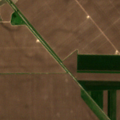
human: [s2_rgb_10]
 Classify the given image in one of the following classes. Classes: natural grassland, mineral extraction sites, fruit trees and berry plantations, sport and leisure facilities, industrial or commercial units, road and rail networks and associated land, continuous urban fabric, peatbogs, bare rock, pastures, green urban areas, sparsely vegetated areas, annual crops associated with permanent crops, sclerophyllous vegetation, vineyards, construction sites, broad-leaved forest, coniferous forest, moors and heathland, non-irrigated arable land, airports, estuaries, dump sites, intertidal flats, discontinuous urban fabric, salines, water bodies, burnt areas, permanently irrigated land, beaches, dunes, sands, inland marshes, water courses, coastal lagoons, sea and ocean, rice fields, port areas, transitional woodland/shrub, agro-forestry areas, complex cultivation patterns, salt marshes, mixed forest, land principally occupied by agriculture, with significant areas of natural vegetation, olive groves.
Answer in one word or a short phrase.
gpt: non-irrigated arable land